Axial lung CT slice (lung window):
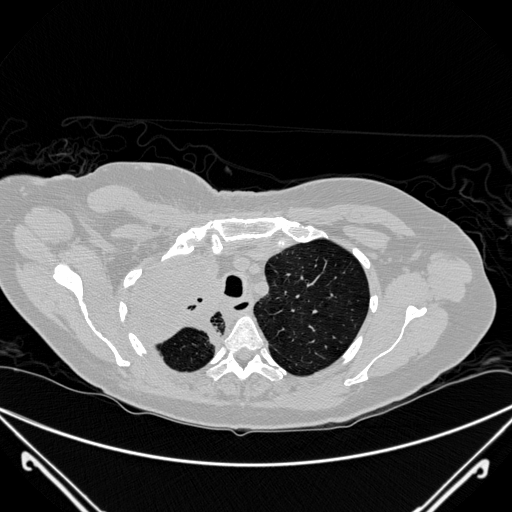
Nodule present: no